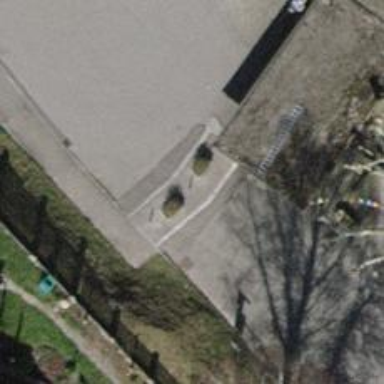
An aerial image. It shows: Bollard.